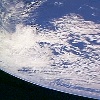
Label: cloud